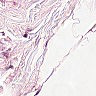
Metastatic tissue present: no